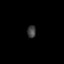
Tissue: lung
Cell type: Others
Senescence score: 0.5802
Nuclear area (px): 101
Mean DAPI intensity: 64.832